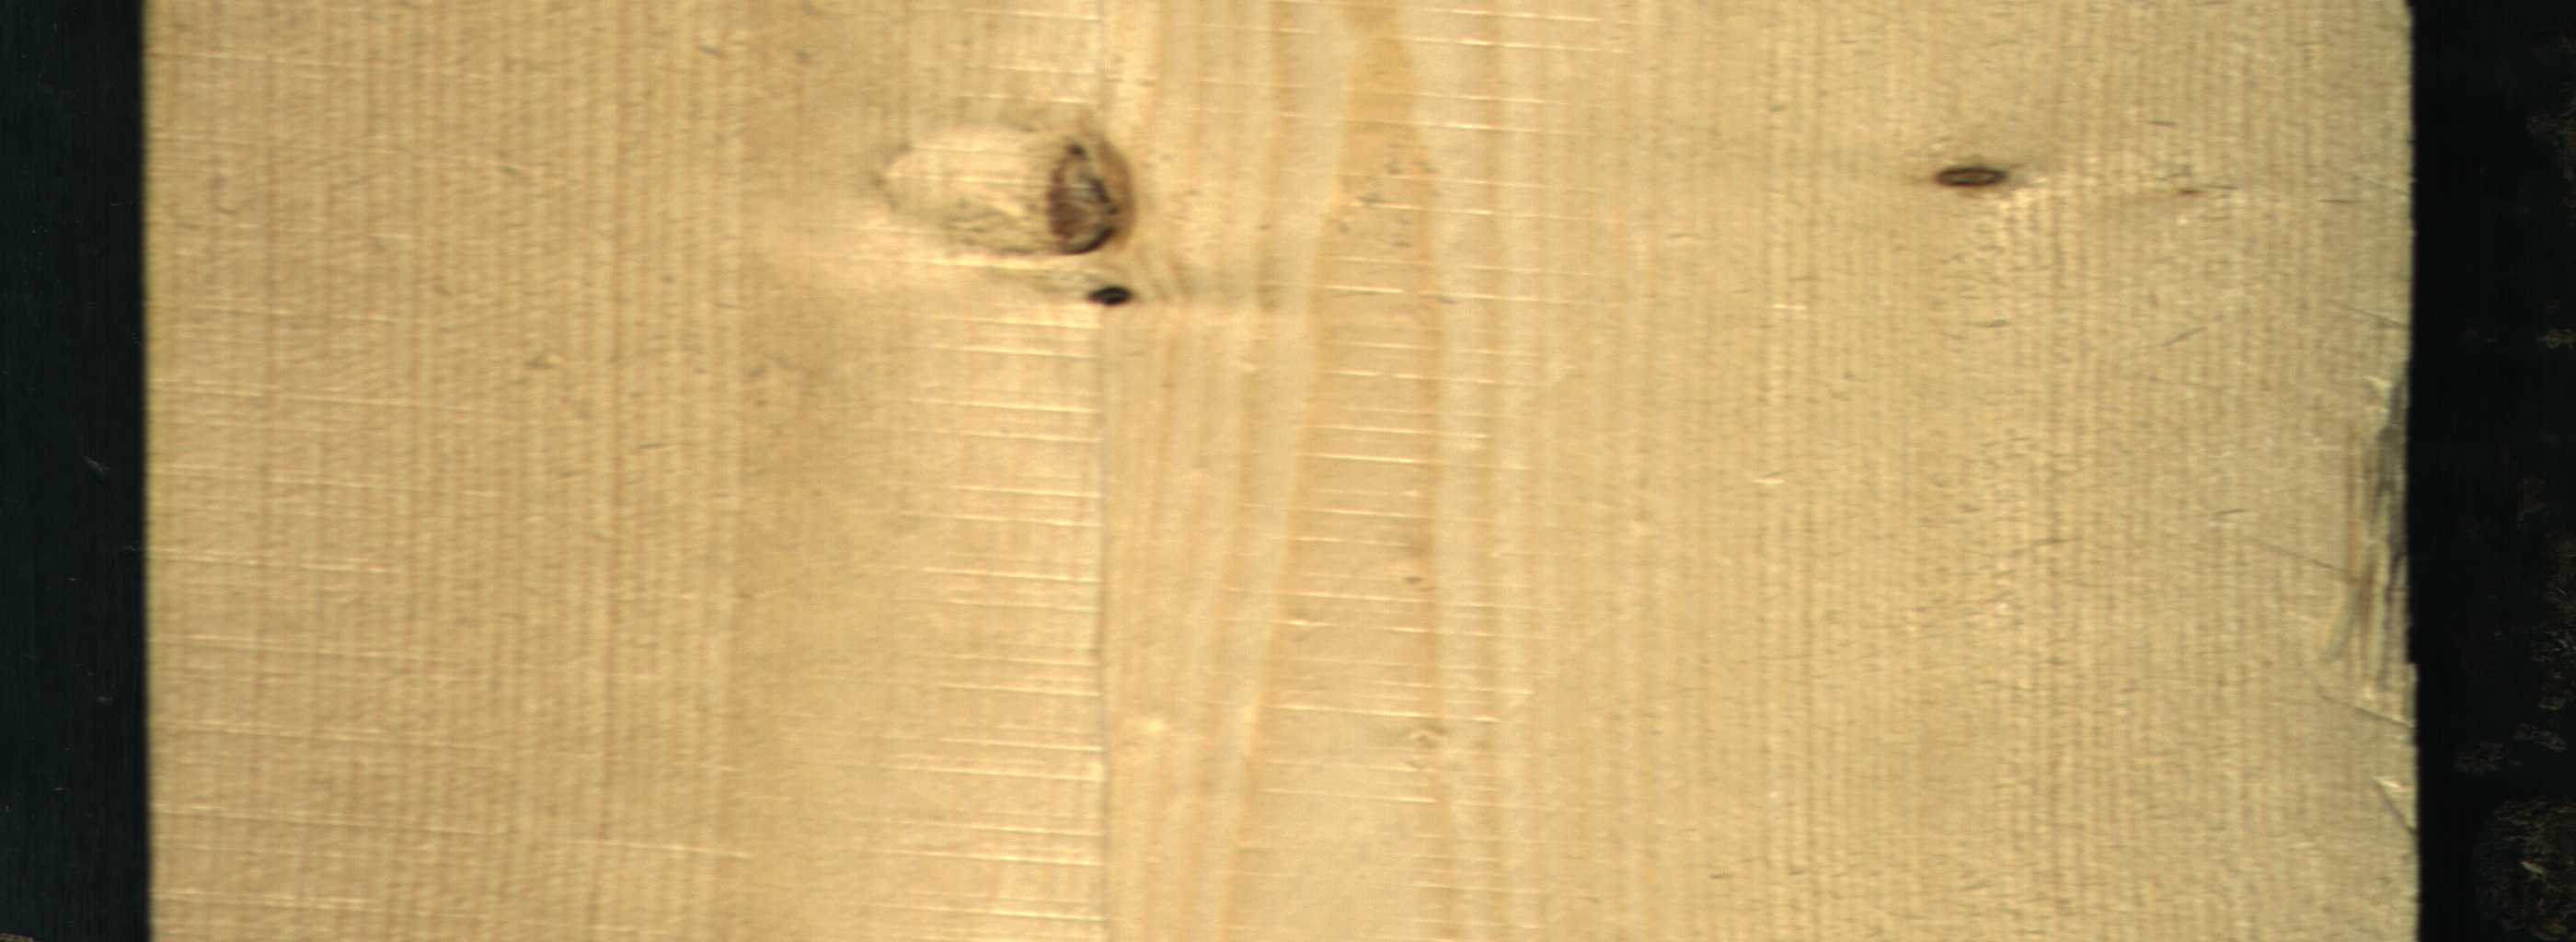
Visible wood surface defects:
Dead_Knot
Live_Knot
Live_Knot